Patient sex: F
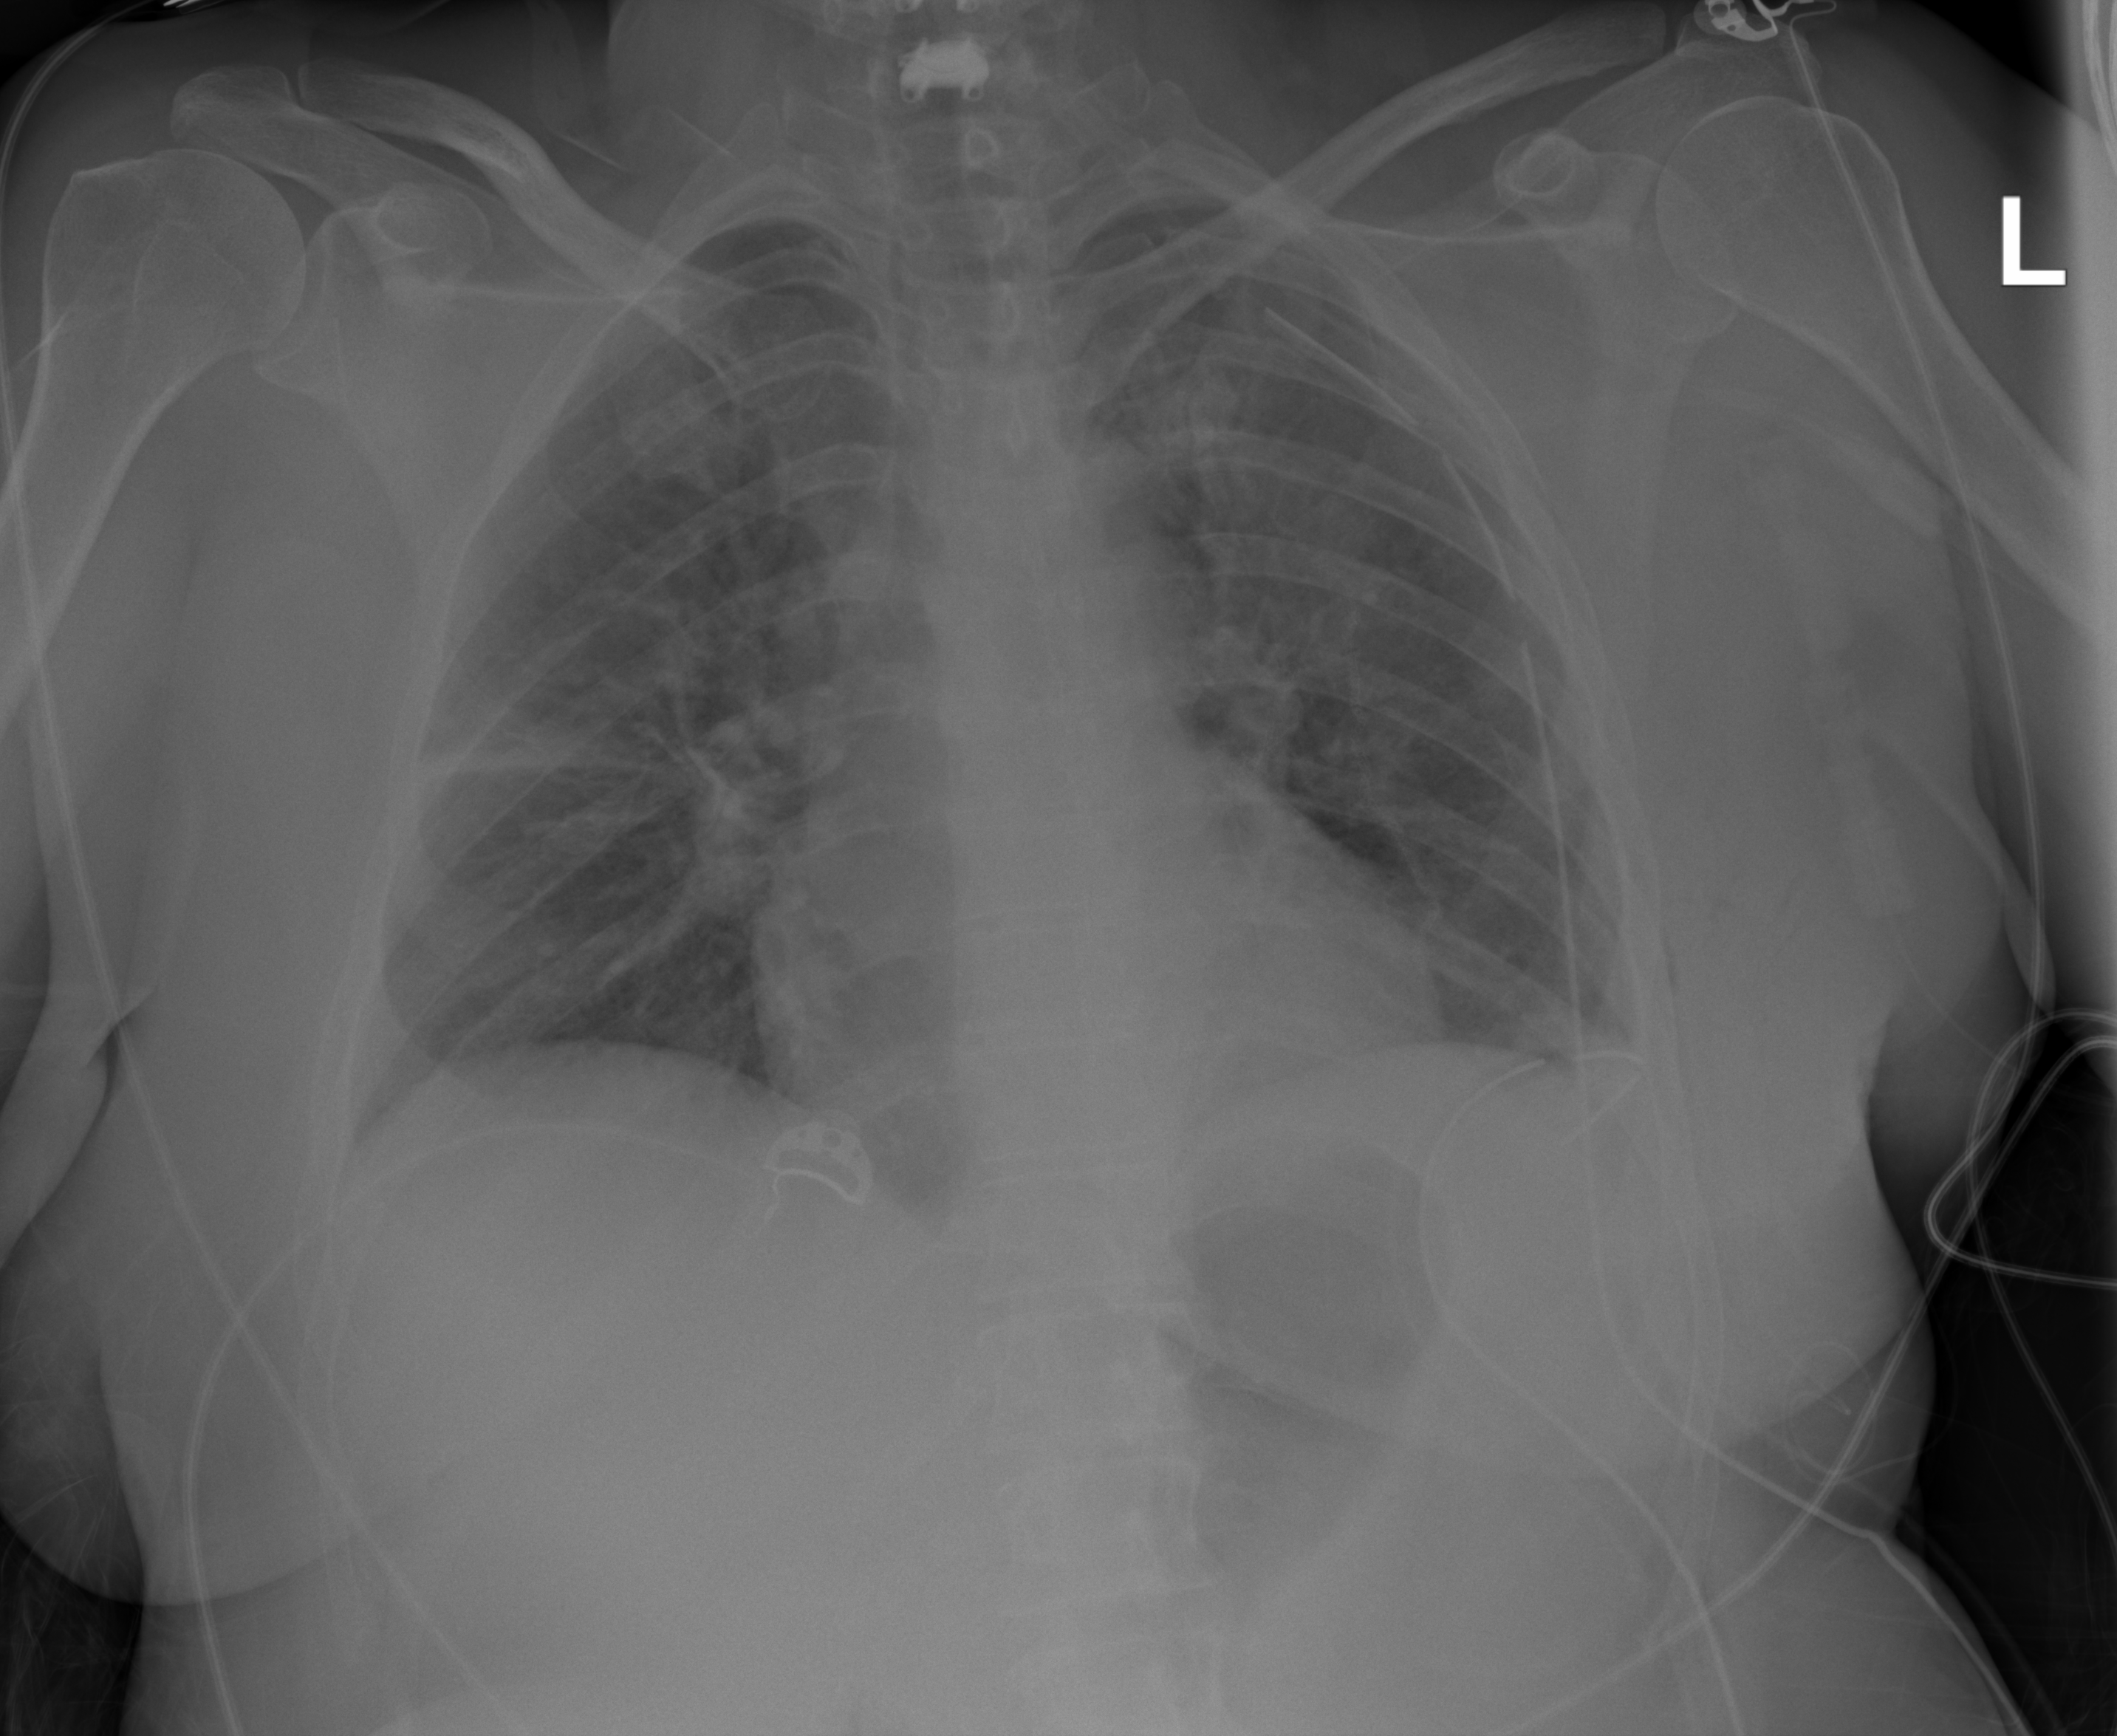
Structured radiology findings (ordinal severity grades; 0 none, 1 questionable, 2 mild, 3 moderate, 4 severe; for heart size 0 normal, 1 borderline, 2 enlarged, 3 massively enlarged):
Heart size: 1
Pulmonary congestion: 1
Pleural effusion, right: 1
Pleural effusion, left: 1
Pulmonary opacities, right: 2
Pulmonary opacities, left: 0
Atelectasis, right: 2
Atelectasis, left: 0